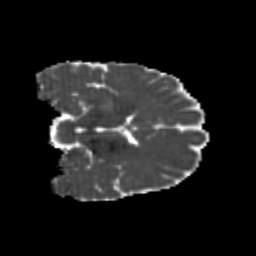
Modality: MD
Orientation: coronal
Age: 20
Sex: female
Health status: healthy
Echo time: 0.074 s